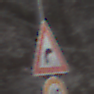
Verkehrszeichen: KurveRechts
Zusatzzeichen unten: Geschwindigkeit60
Umgebung: Outdoor, Nature
Tageszeit: MorningAfternoon
Wetter: PartlyCloudy
Licht: Natural
Jahreszeit: Winter
Kontrast: HighContrast